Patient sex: M
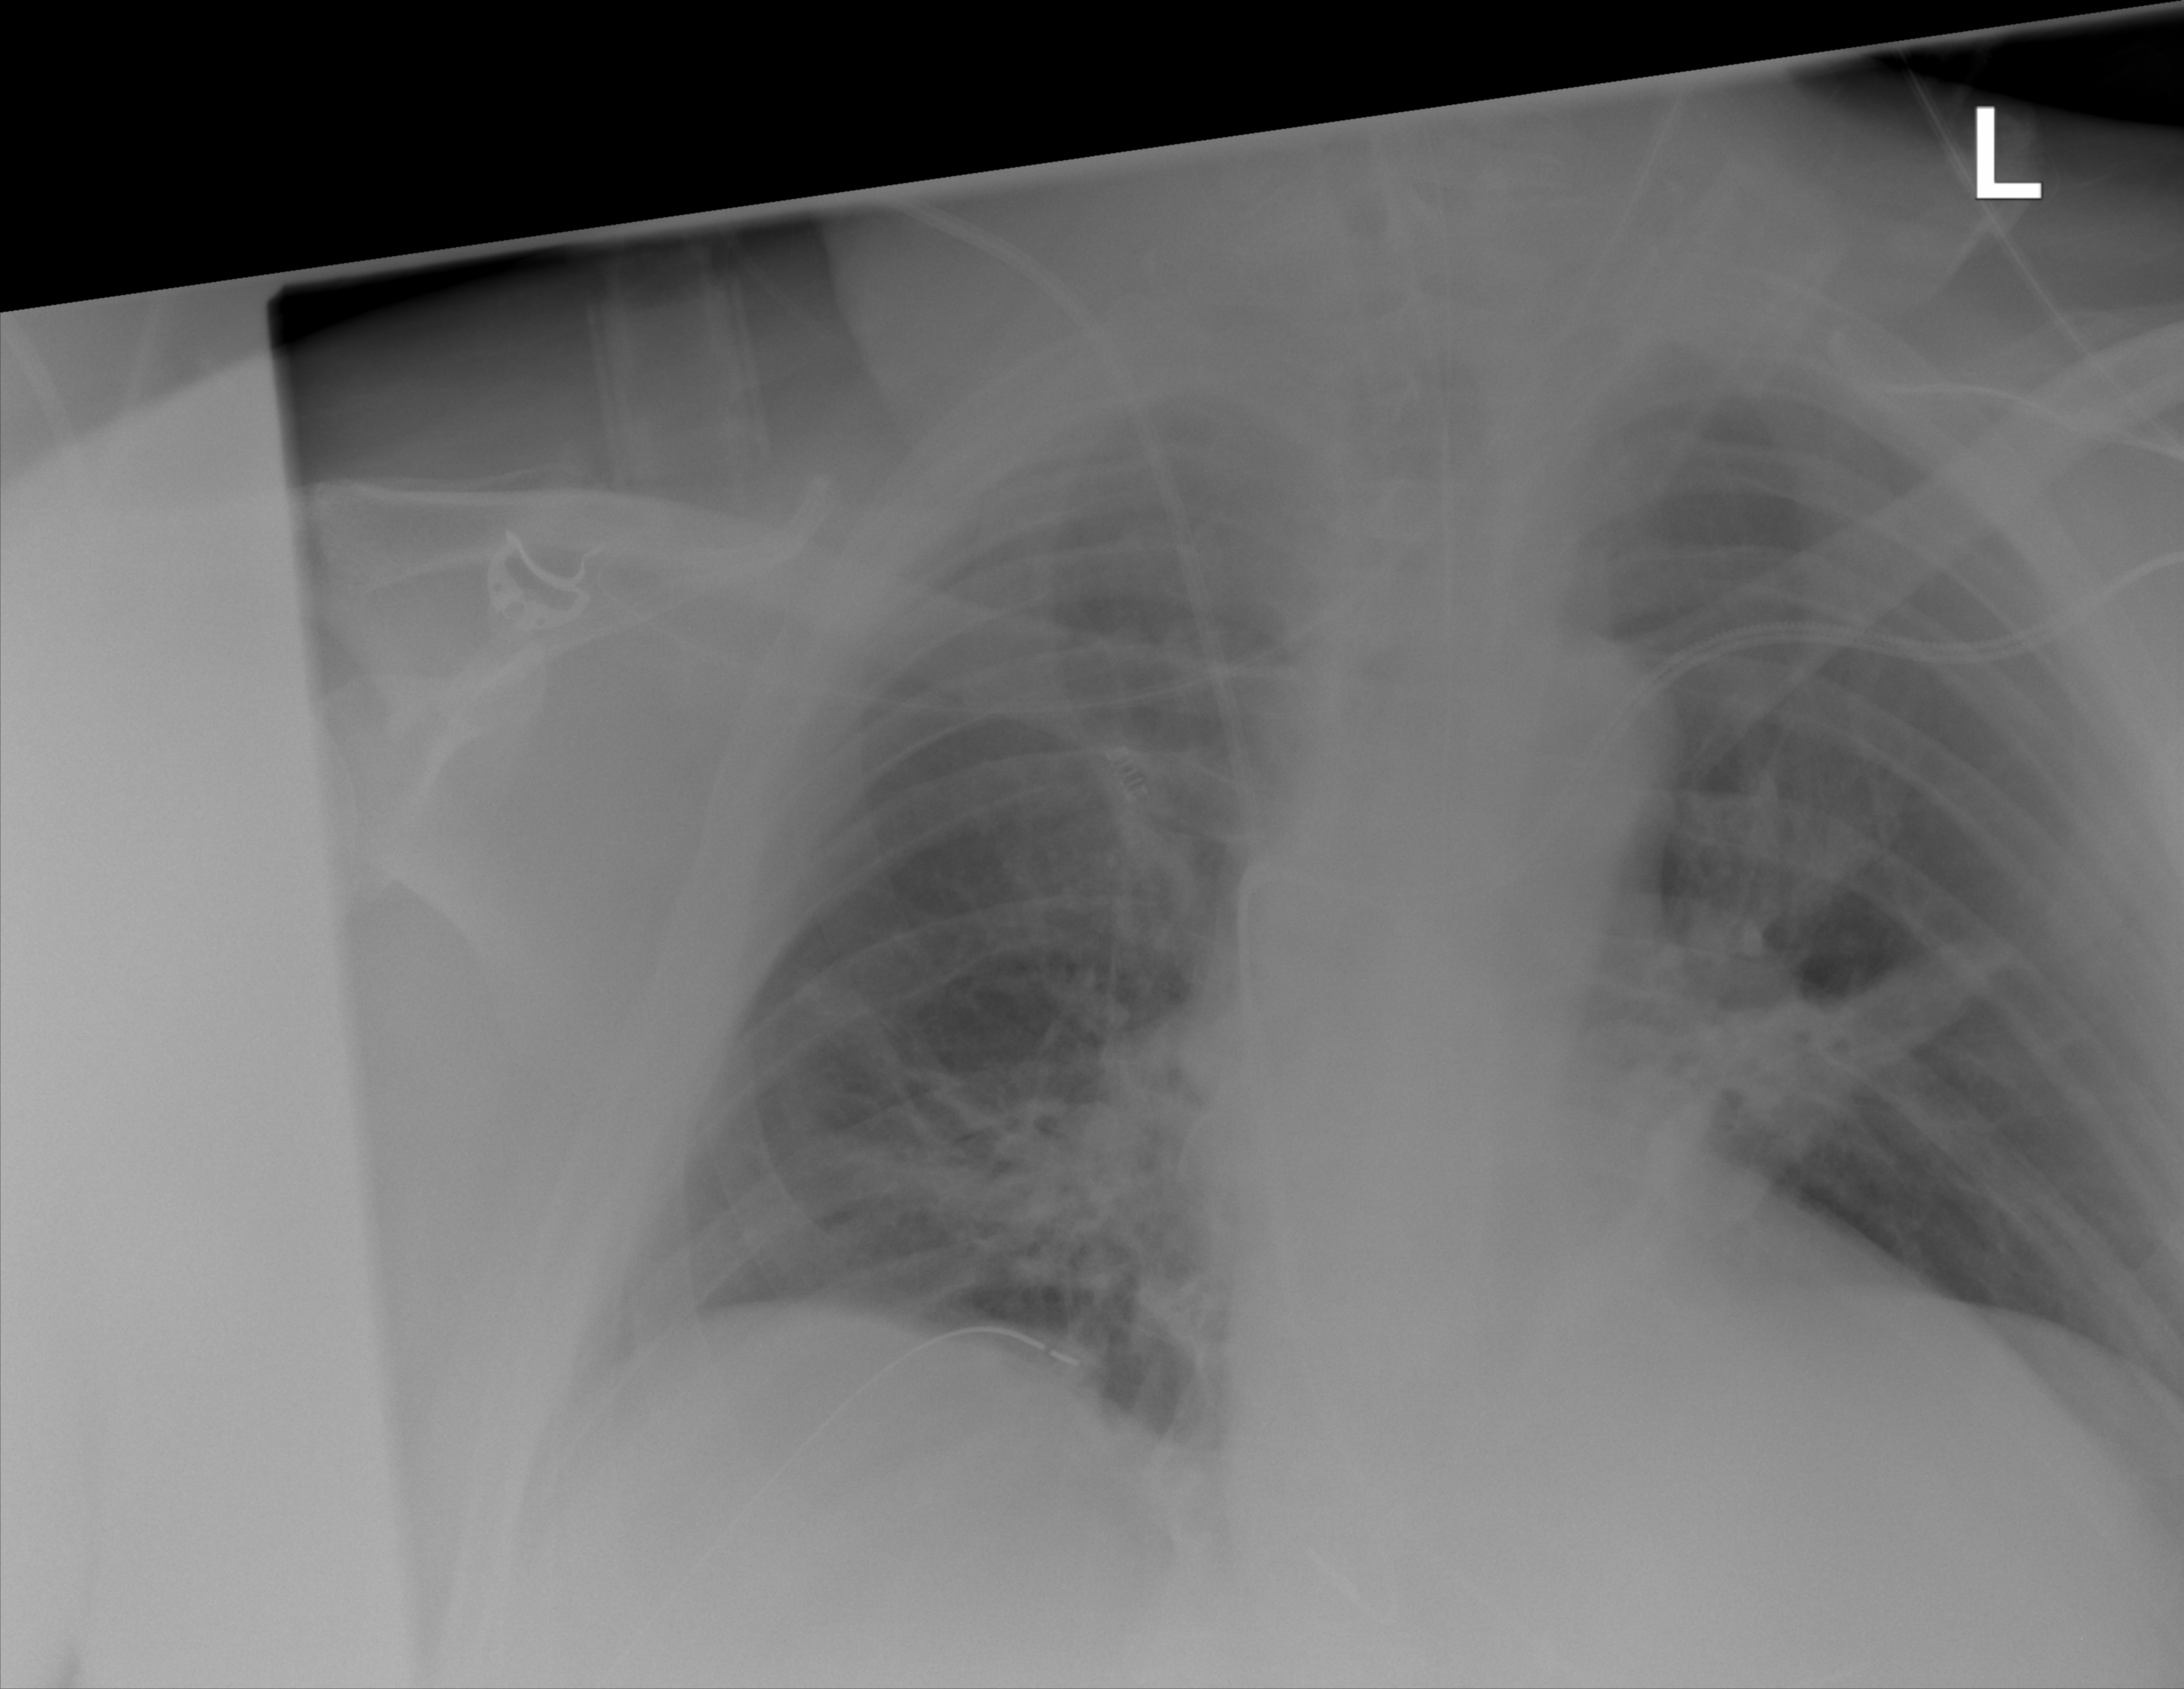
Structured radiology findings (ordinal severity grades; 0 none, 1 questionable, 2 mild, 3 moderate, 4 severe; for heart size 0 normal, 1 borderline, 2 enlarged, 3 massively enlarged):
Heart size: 1
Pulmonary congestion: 0
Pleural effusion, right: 0
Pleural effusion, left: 0
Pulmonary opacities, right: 0
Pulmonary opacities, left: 0
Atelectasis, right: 3
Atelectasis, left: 2